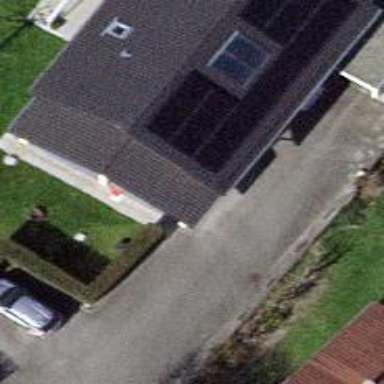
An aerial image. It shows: Solar photovoltaic panel generating electricity through small installation.